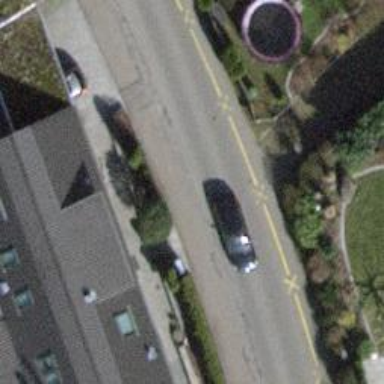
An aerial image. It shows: Kerb serving as barrier.